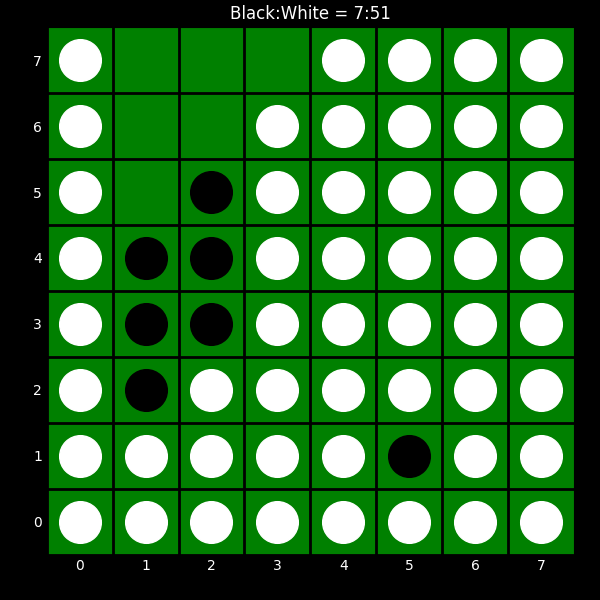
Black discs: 7
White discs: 51